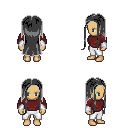
a pixel art fantasy rpg character, female body template, human, tanned skin, maroon long-sleeve shirt, white pants, gray extra-long hairstyle, white cloth bracers, four views (front, back, left, right), 2x2 character sprite sheet, small pixel art, hard edges, no anti-aliasing